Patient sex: F
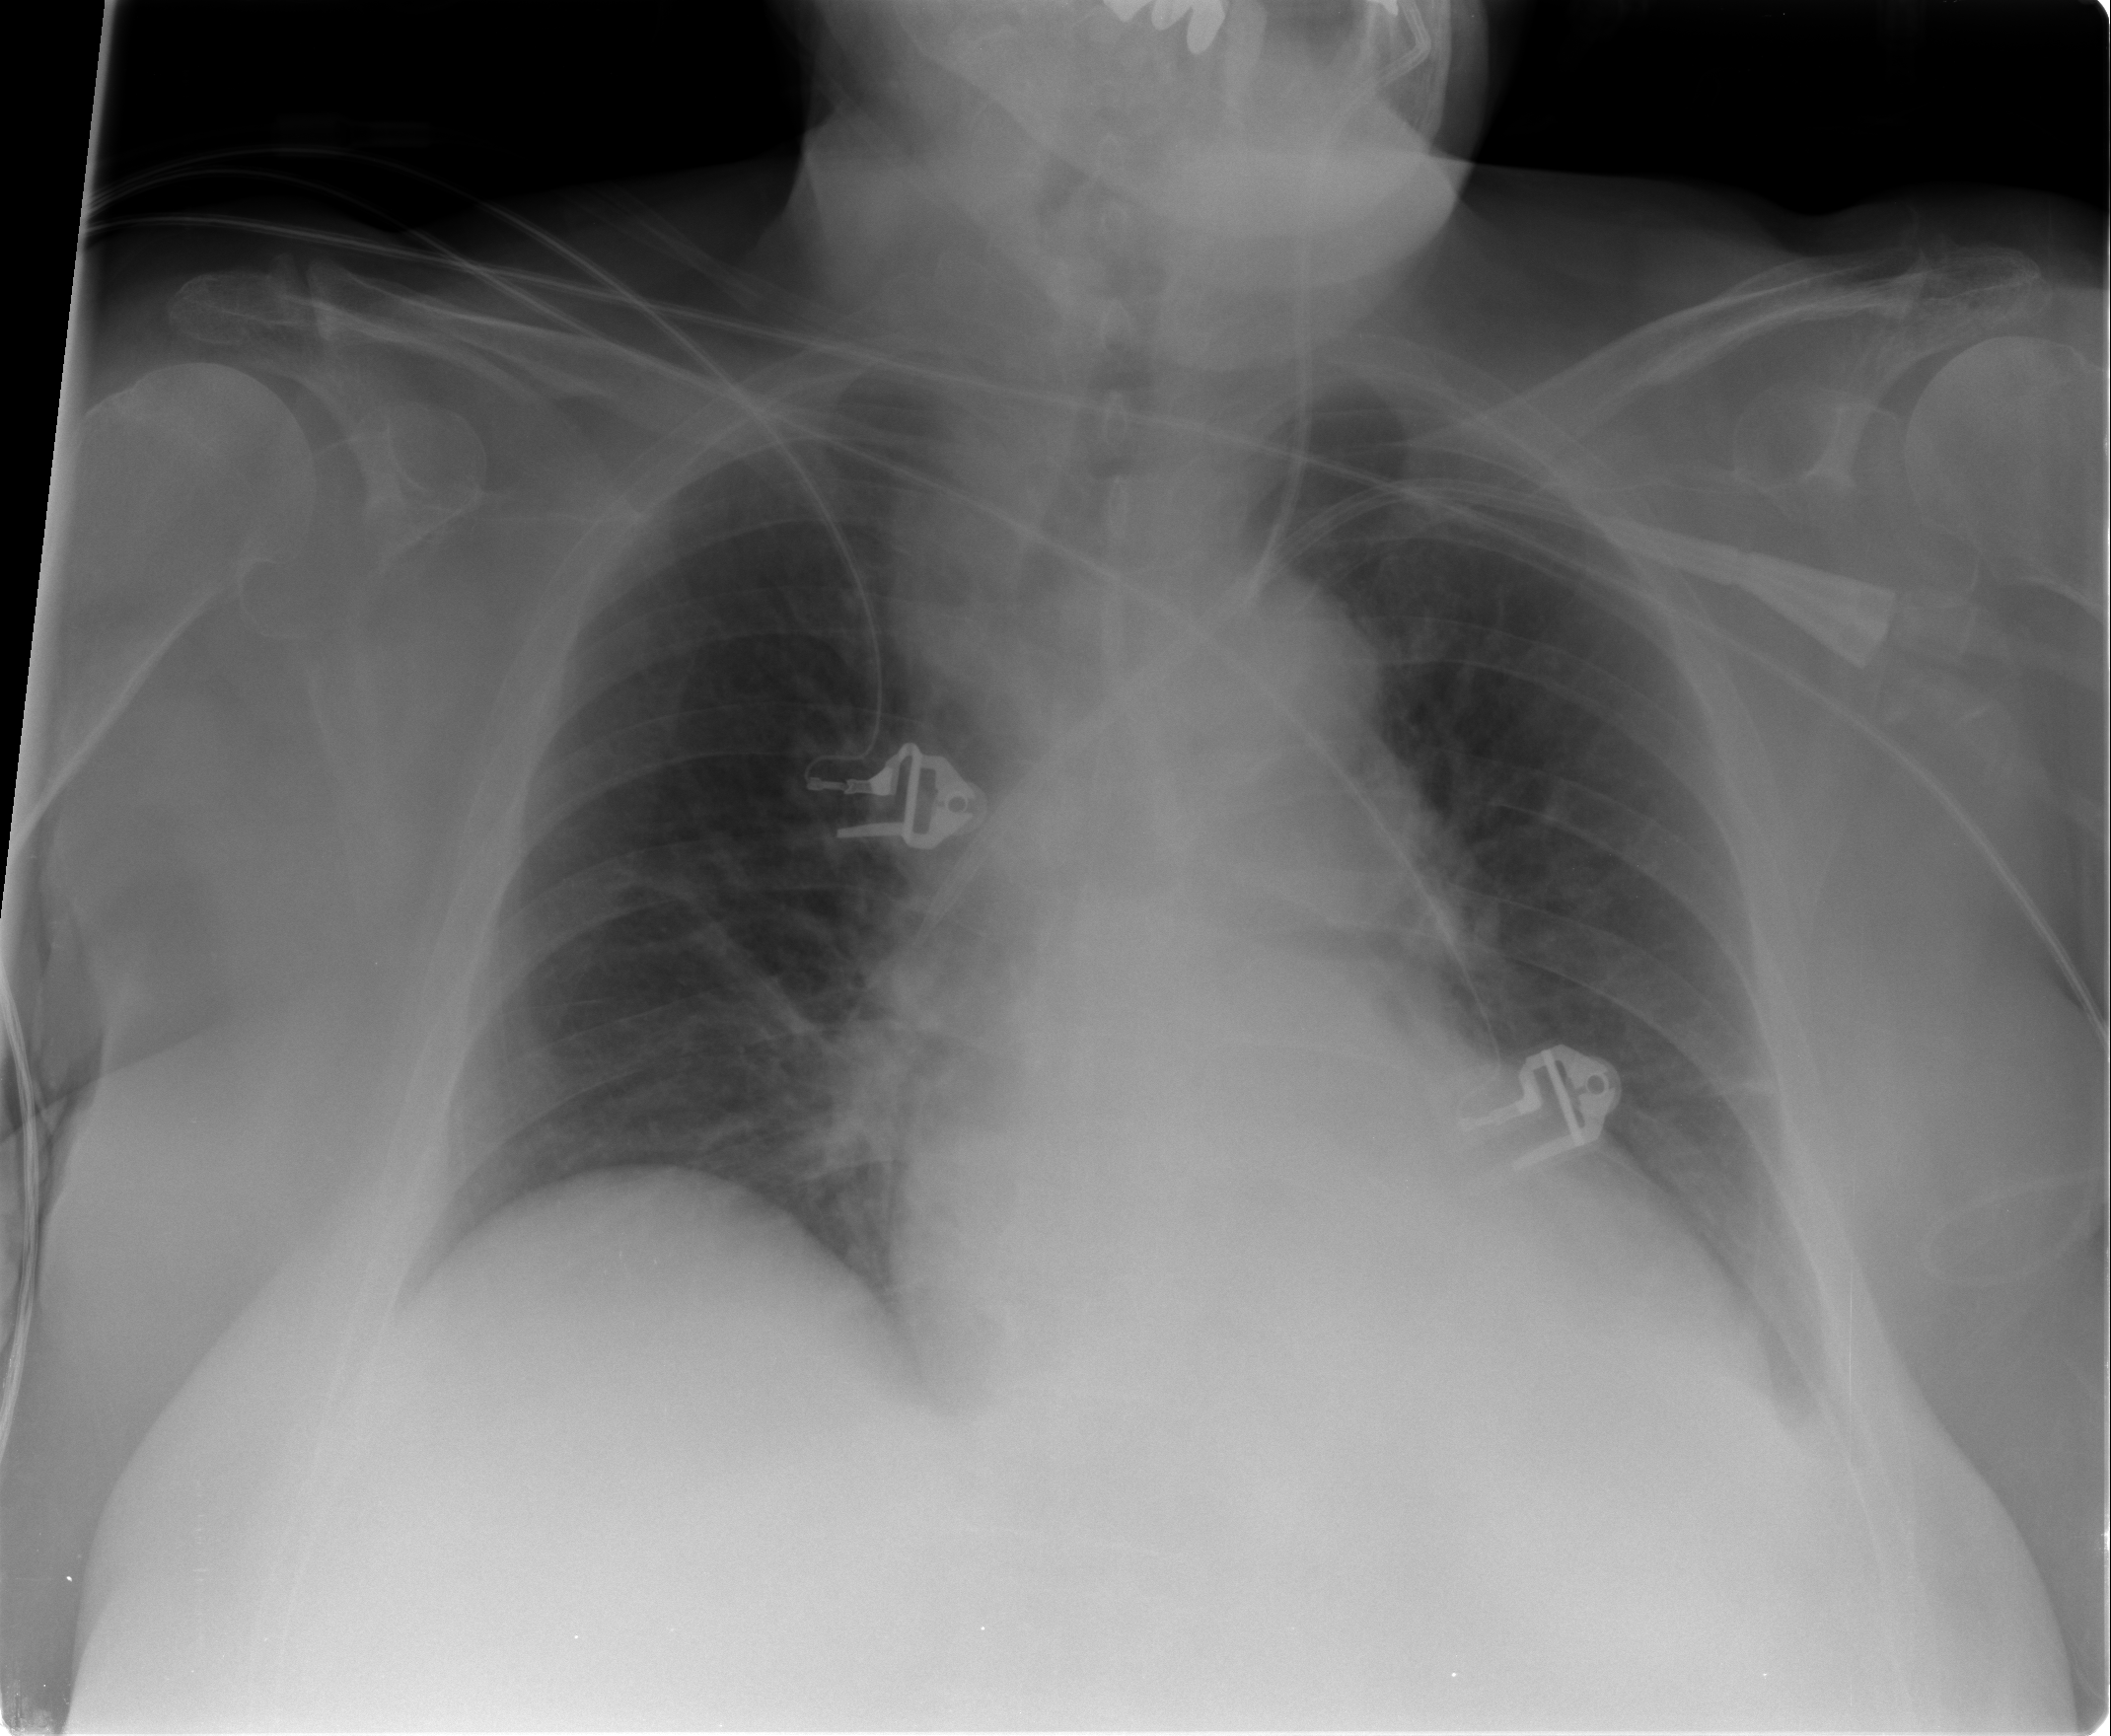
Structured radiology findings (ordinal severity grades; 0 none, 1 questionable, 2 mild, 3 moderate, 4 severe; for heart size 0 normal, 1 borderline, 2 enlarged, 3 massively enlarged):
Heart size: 2
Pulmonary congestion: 0
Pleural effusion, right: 0
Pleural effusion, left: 2
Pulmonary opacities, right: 0
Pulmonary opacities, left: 0
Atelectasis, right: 0
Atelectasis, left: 1